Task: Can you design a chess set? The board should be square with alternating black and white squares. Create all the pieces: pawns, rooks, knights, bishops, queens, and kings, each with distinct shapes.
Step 3376:
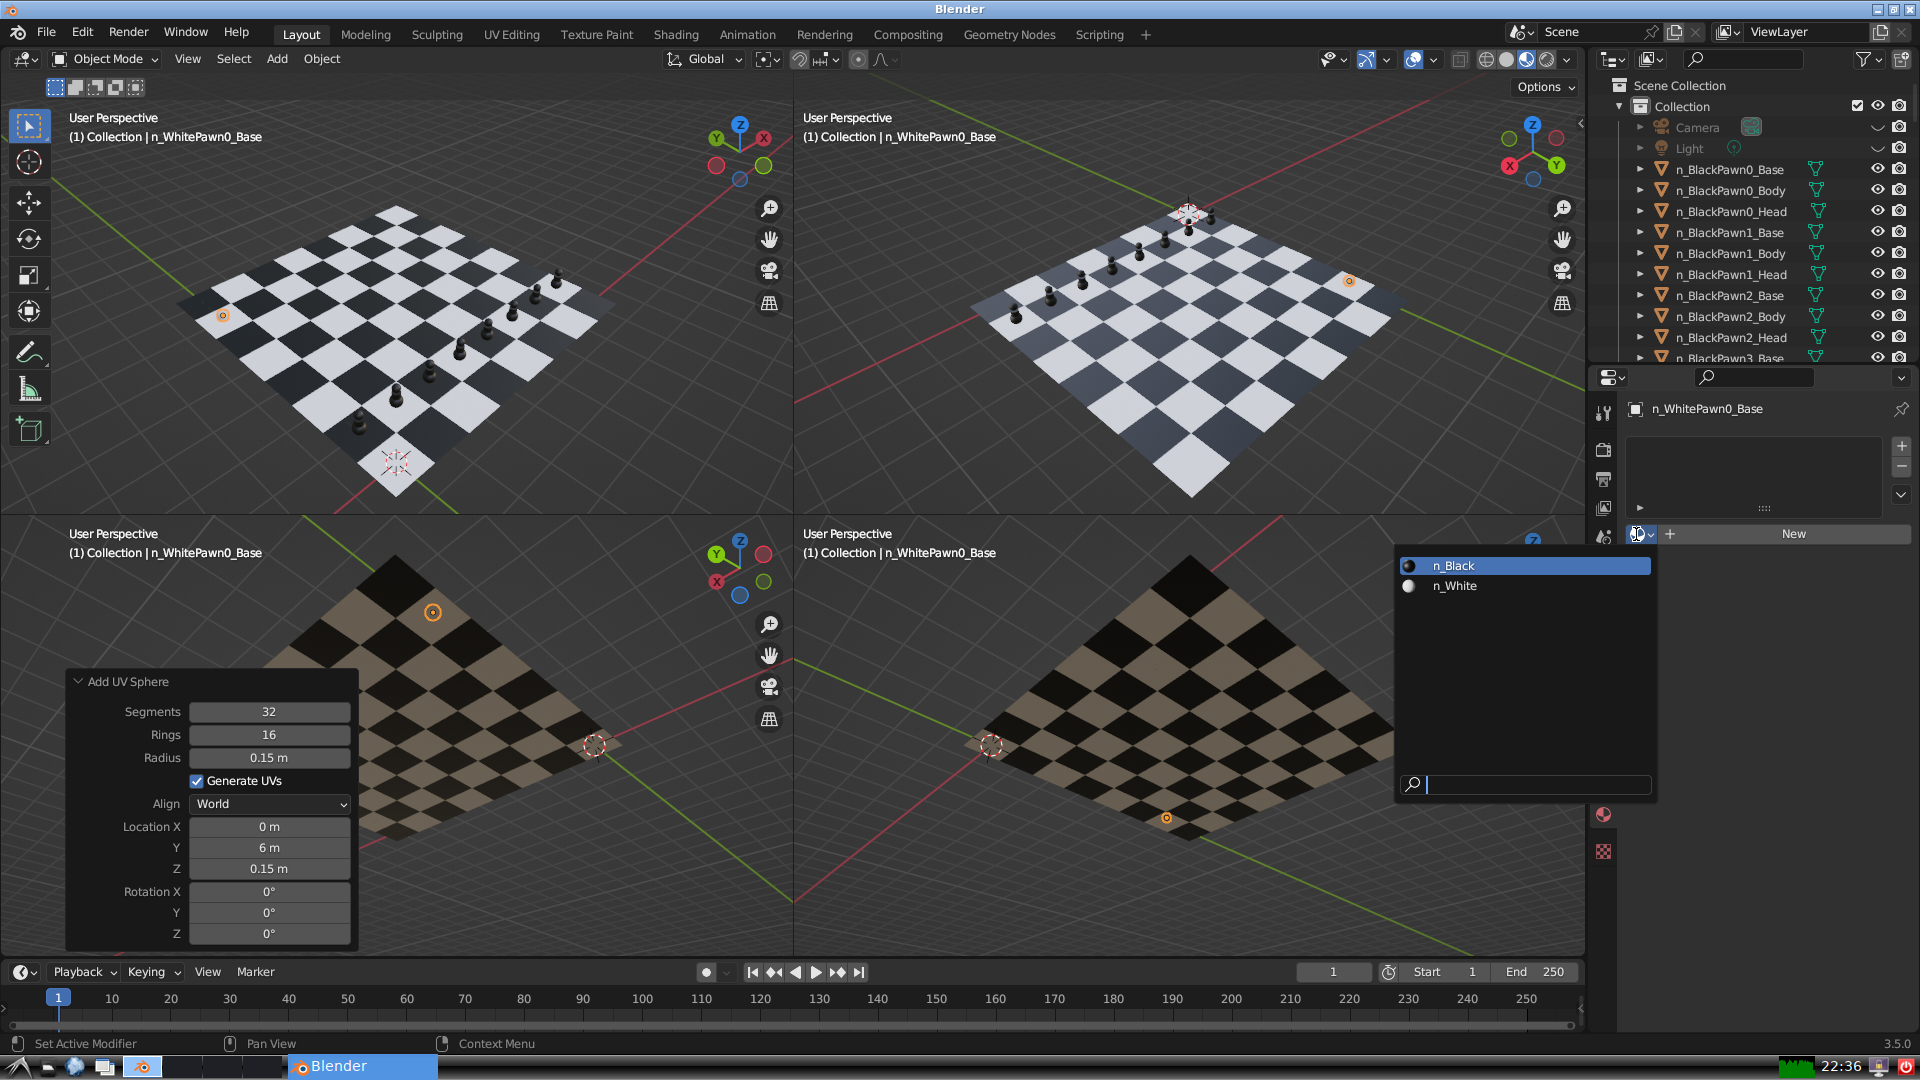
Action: input_text: n_White